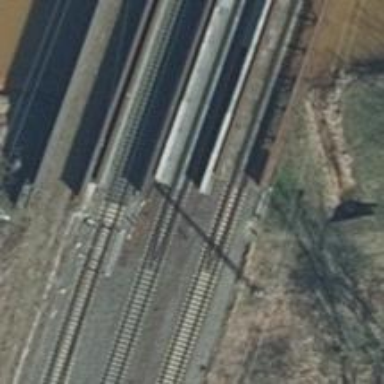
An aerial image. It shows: Railway track with contact line for electrification.